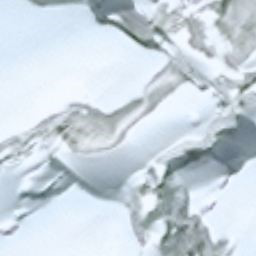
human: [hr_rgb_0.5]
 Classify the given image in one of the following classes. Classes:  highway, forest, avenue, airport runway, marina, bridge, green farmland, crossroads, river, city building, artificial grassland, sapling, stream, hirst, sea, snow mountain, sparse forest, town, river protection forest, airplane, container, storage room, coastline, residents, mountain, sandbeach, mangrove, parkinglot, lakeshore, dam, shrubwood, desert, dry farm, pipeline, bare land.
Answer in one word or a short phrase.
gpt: snow mountain